Question: I'm using the picdem F184550, I want to read the value of the led, I'm using the mplab ide v8.63 with a C compiler. but I don't have a idea how to interface with the port RB7 where my led with a resistor is connected to. The question is, how can I read the port RB7 where my led is connected to in the program language C. thanks! (see picture
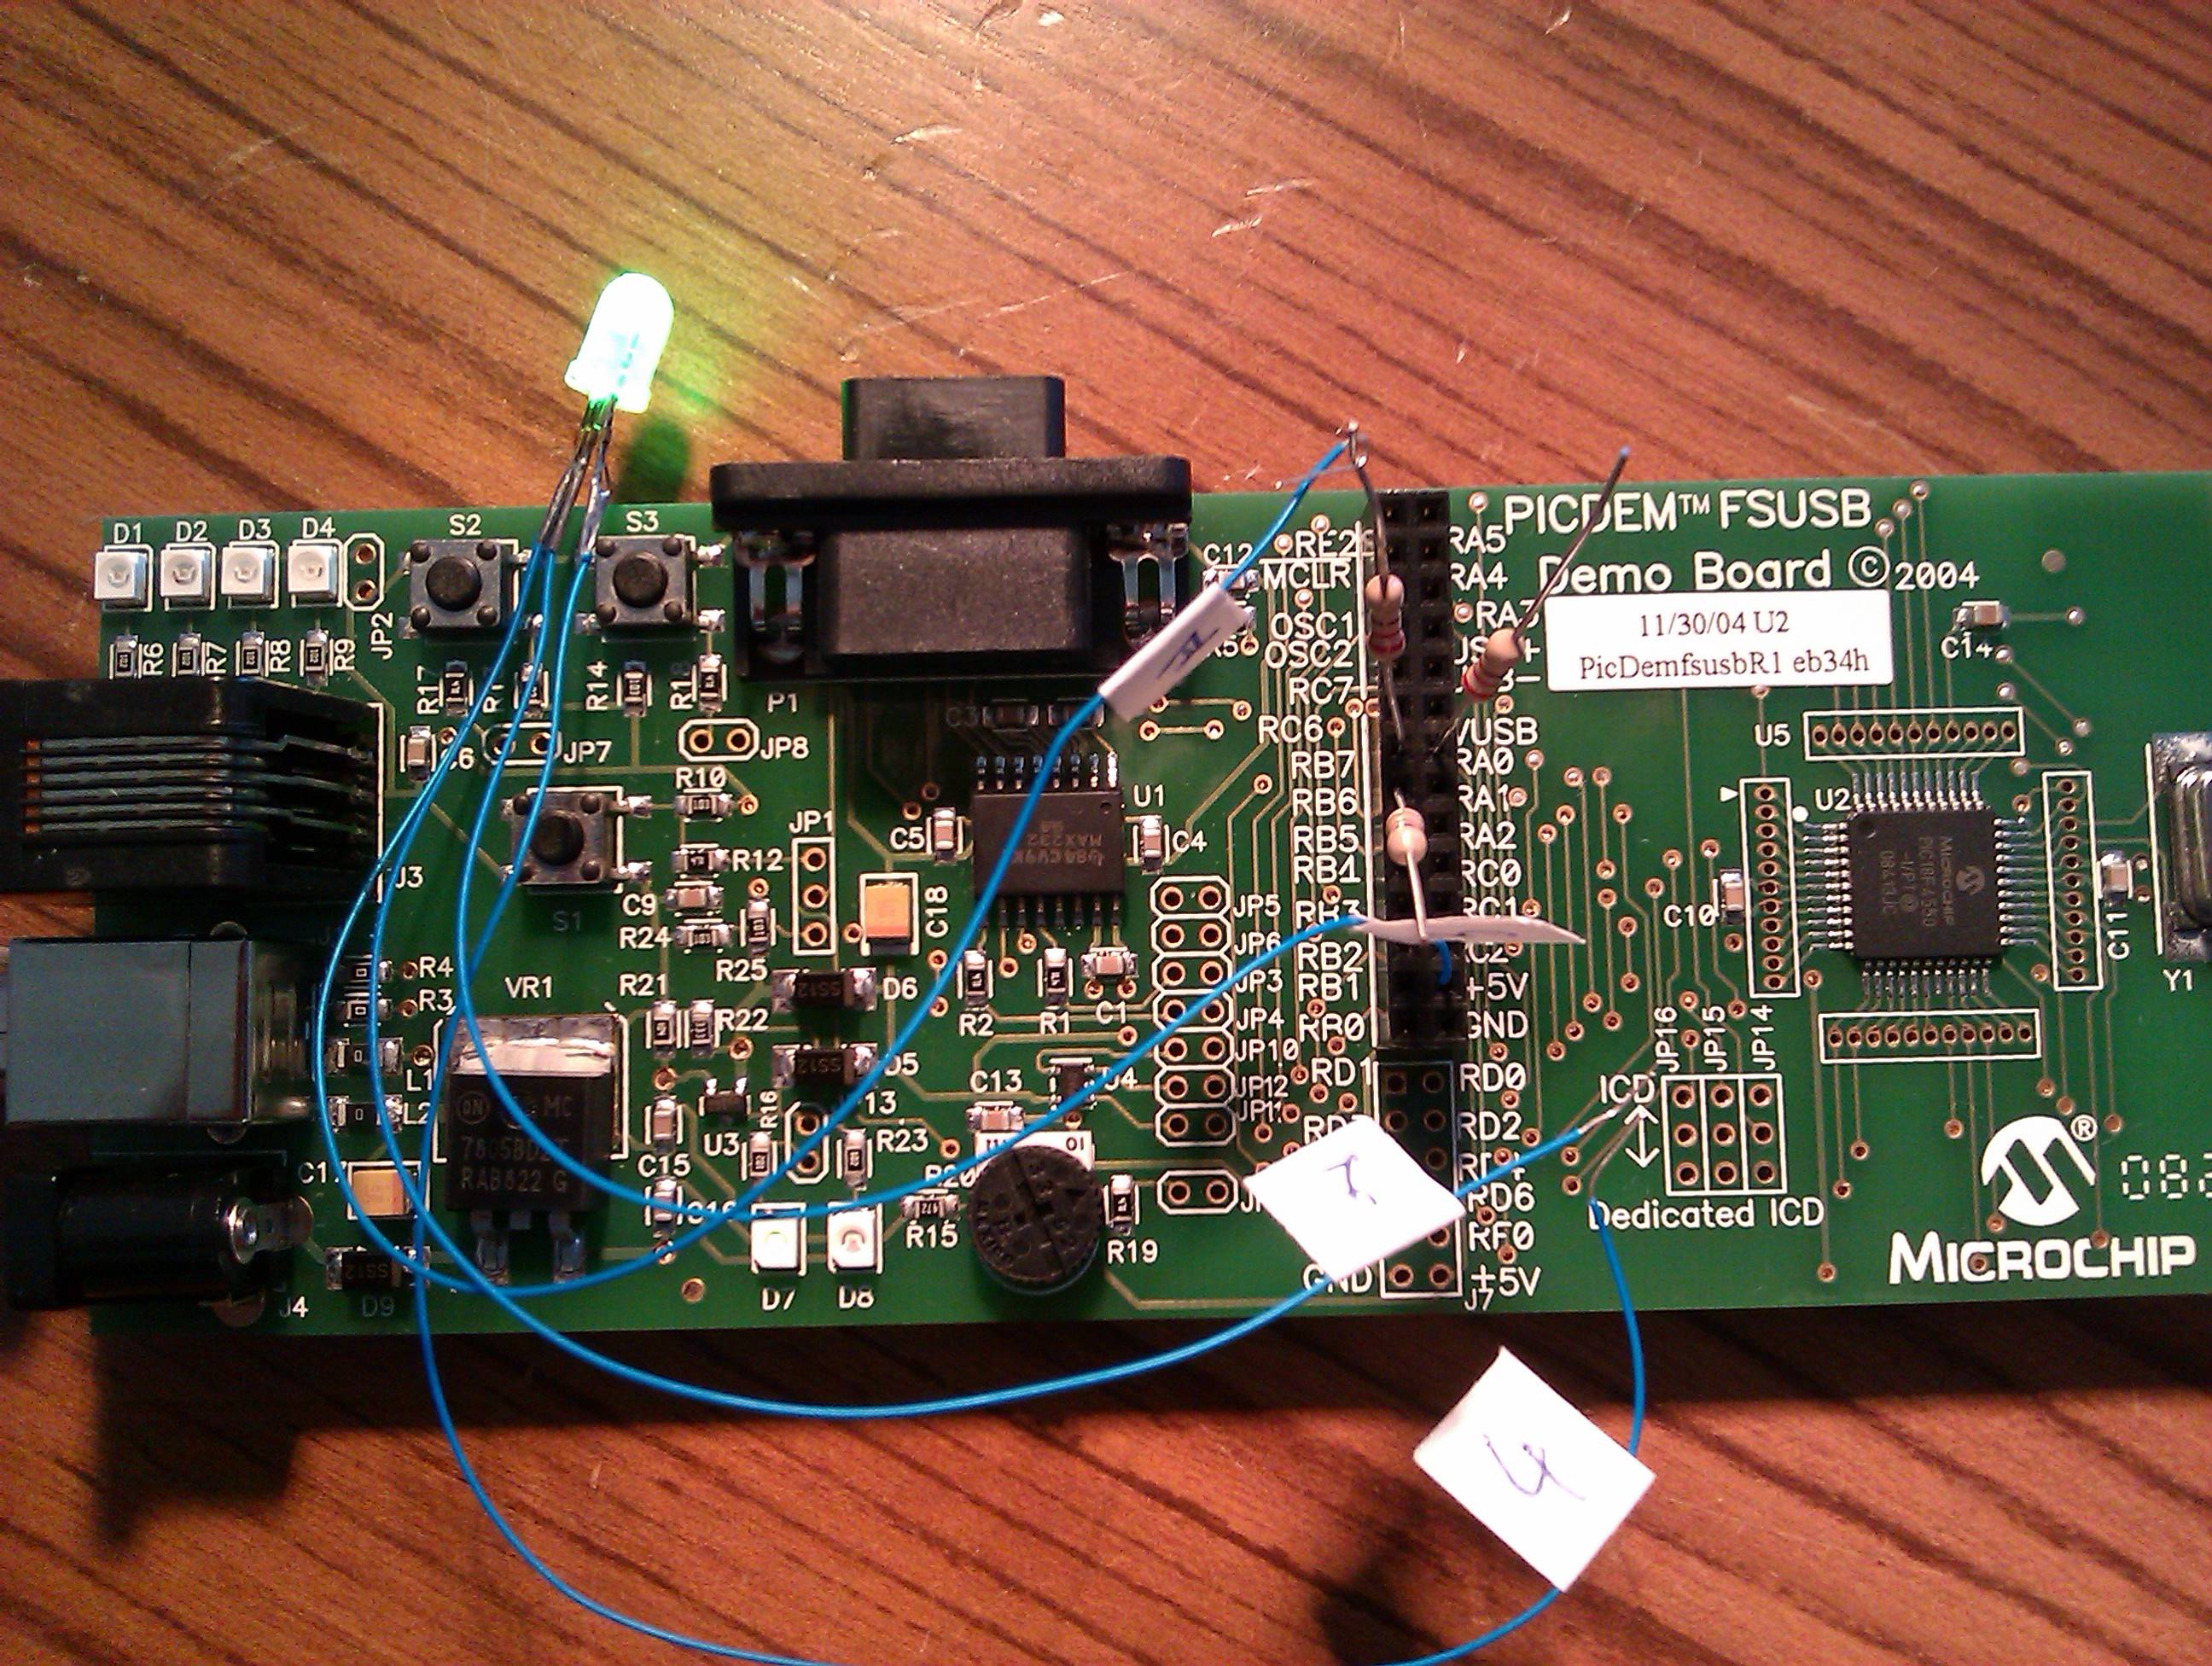
Answer: This depends on the compiling suite you are using.
Those provided by Microchip (C18 for 18F MCUs) usually define all available ports & registers in a header file specific to your device (something like p18F4550.h in your case).
In this header, you will have a structure definition corresponding to your specific port register.
You can access to your specific RB7 I/O,within the following field : PORTBbits.RB7